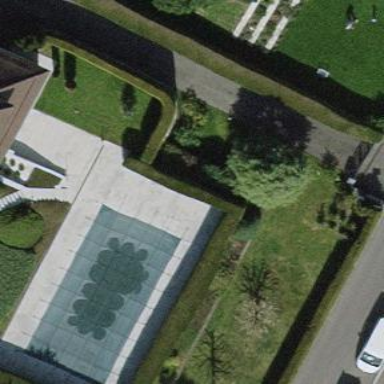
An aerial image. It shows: Swimming pool located in leisure land.